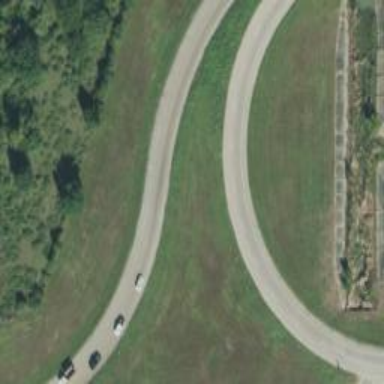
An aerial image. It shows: Frontage road connected to secondary link road.